【题型】解答题　【知识点】立体几何　【难度】medium
直四棱柱$ABCD-A_1B_1C_1D_1$中，底面$ABCD$为正方形，边长为2，侧棱$A_1A = 3$，$M$、$N$分别为$A_1B_1$、$A_1D_1$的中点，$E$、$F$分别是$C_1D_1$、$B_1C_1$的中点。

(1) 求证：平面$AMN \parallel$平面$EFBD$；

(2) 求平面$AMN$与平面$EFBD$的距离。
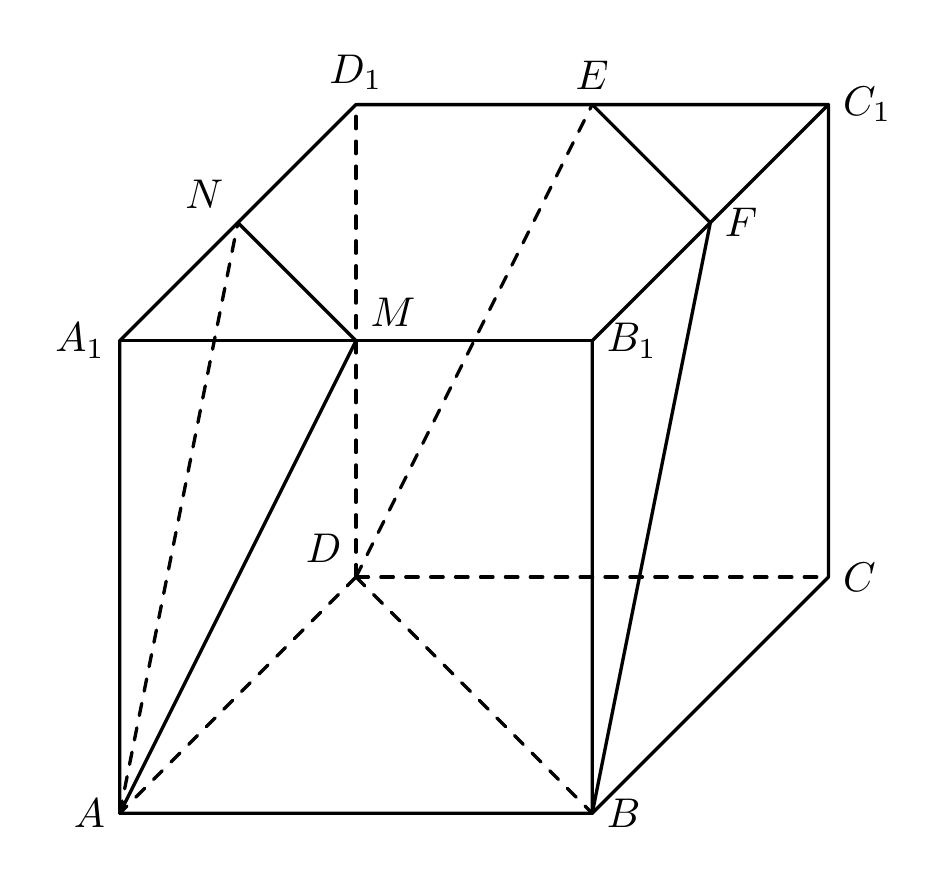
【解答】
【答案】(1) 证明见解析；

(2) $\boldsymbol{\dfrac{6\sqrt{19}}{19}}$

【知识点】平行平面距离的向量求法、证明面面平行、求面面距离

【分析】(1) 法一：由面面平行的判定定理即可证明；法二：如图所示，建立空间直角坐标系$D-xyz$，通过证明$\overrightarrow{EF} = \overrightarrow{MN}$，$\overrightarrow{AM} = \overrightarrow{BF}$，再由面面平行的判定定理即可证明。\\
(2) 法一：平面$AMN$与平面$EFBD$的距离$= B$到平面$AMN$的距离$h$，再由等体积法即可求出答案。法二：求出平面$AMN$的法向量，$\overrightarrow{AB} = (0,2,0)$，平面$AMN$与平面$EFBD$的距离等于$B$到平面$AMN$的距离$h$，由点到平面的距离公式即可求出答案。

【详解】(1) 法一：证明：连接$B_1D_1$，$NF$，$\because M$、$N$分别为$A_1B_1$、$A_1D_1$的中点，\\
$E$、$F$分别是$C_1D_1$、$B_1C_1$的中点，\\
$\therefore MN \parallel EF \parallel B_1D_1$，$\because MN \not\subset$平面$EFBD$，
$EF \subset$平面$EFBD$，\\
$\therefore MN \parallel$平面$EFBD$，$\because NF$平行且等于$AB$，\\
$\therefore ABFN$是平行四边形，$\therefore AN \parallel BF$，\\
$\because AN \not\subset$平面$EFBD$，$BF \subset$平面$EFBD$，$\therefore AN \parallel$平面$EFBD$，\\
$\because AN \cap MN = N$，$\therefore$ 平面$AMN \parallel$平面$EFBD$；

法二：如图所示，建立空间直角坐标系$D-xyz$，

则$A(2,0,0)$，$M(1,0,3)$，$B(2,2,0)$，$E(0,1,3)$，\\
$F(1,2,3)$，$N(2,1,3)$，$\therefore \overrightarrow{EF} = (1,1,0)$，$\overrightarrow{MN} = (1,1,0)$，\\
$\overrightarrow{AM} = (-1,0,3)$，$\overrightarrow{BF} = (-1,0,3)$，\\
$\therefore \overrightarrow{EF} = \overrightarrow{MN}$，$\overrightarrow{AM} = \overrightarrow{BF}$，$\therefore EF \parallel MN$，$AM \parallel BF$，\\
$\because MN \not\subset$平面$EFBD$，$EF \subset$平面$EFBD$，$\therefore MN \parallel$平面$EFBD$，\\
$\because AN \not\subset$平面$EFBD$，$BF \subset$平面$EFBD$，$\therefore AN \parallel$平面$EFBD$，\\
又$MN \cap AM = M$，$\therefore$ 平面$AMN \parallel$平面$EFBD$。

(2) 法一：平面$AMN$与平面$EFBD$的距离$= B$到平面$AMN$的距离$h$。\\
$\triangle AMN$中，$AM = AN = \sqrt{10}$，$MN = \sqrt{2}$，$S_{\triangle AMN} = \frac{1}{2} \cdot \sqrt{2} \cdot \sqrt{10 - \frac{1}{2}} = \frac{\sqrt{19}}{2}$，\\
$\therefore$ 由等体积可得$\frac{1}{3} \cdot \frac{\sqrt{19}}{2}h = \frac{1}{3} \cdot \frac{1}{2} \cdot 2 \cdot 3 \cdot 1$，$\therefore h = \frac{6\sqrt{19}}{19}$。

法二：\\
设平面$AMN$的一个法向量为$\vec{n} = (x, y, z)$，
则\[
\begin{cases}
\vec{n} \cdot \overrightarrow{MN} = x + y = 0 \\
\vec{n} \cdot \overrightarrow{AM} = -x + 3z = 0
\end{cases}
\]则可取$\vec{n} = (3, -3, 1)$，\\
$\because \overrightarrow{AB} = (0,2,0)$，\\
$\therefore$ 平面$AMN$与平面$EFBD$的距离为$d = \frac{|\vec{n} \cdot \overrightarrow{AB}|}{|\vec{n}|} = \frac{6}{\sqrt{9 + 9 + 1}} = \frac{6\sqrt{19}}{19}$。
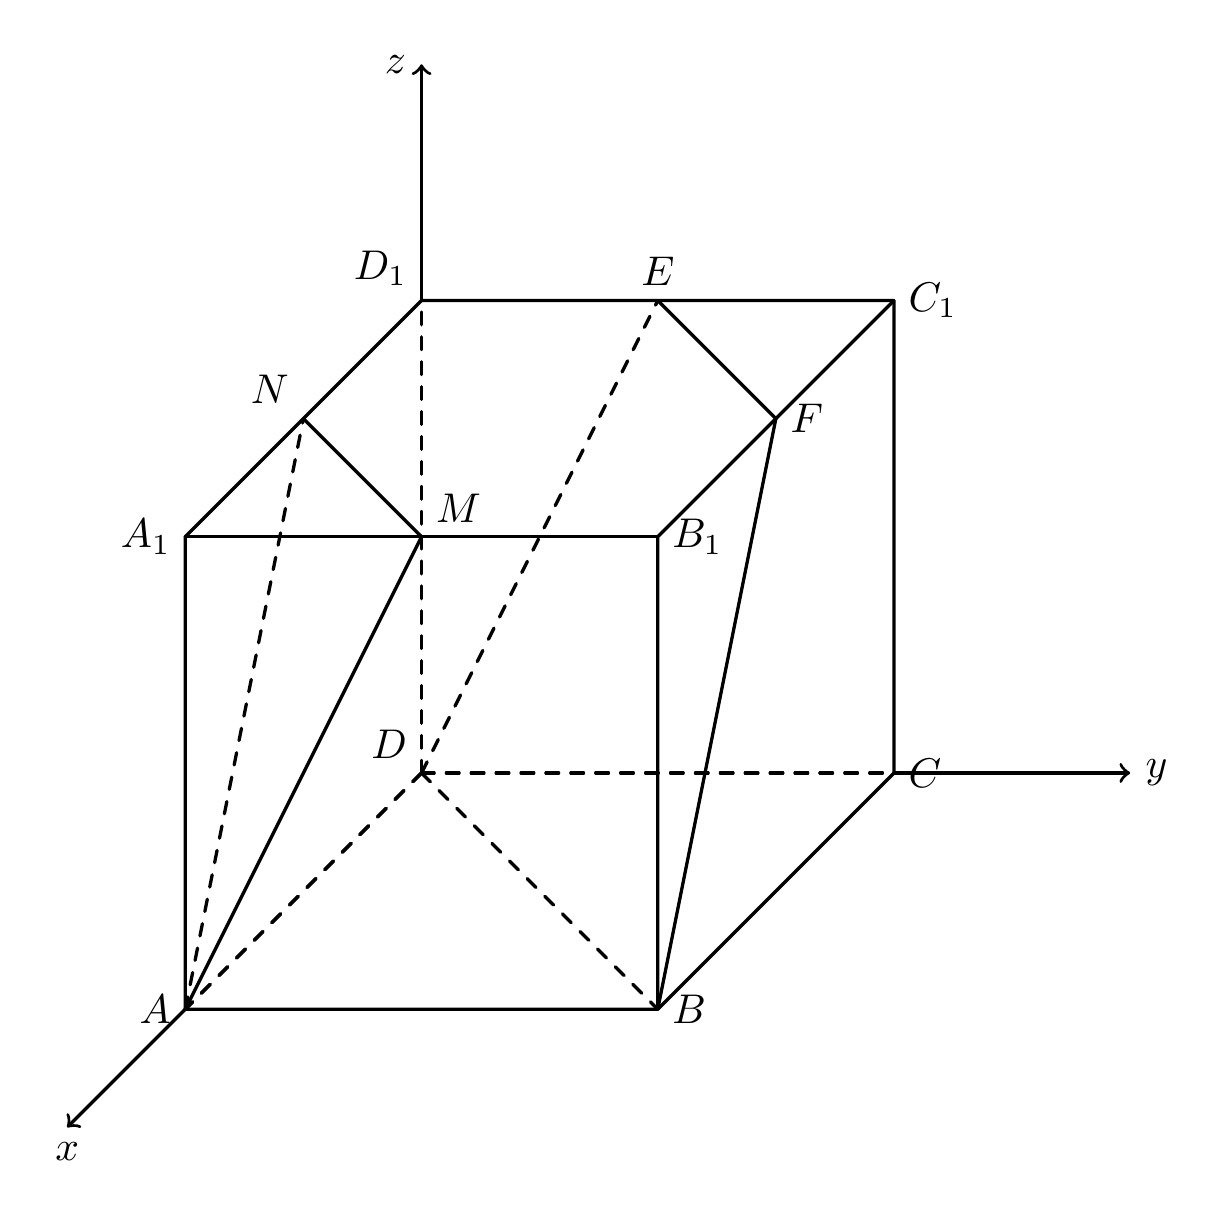